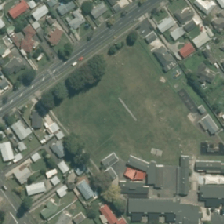
Land cover: urban_parkland